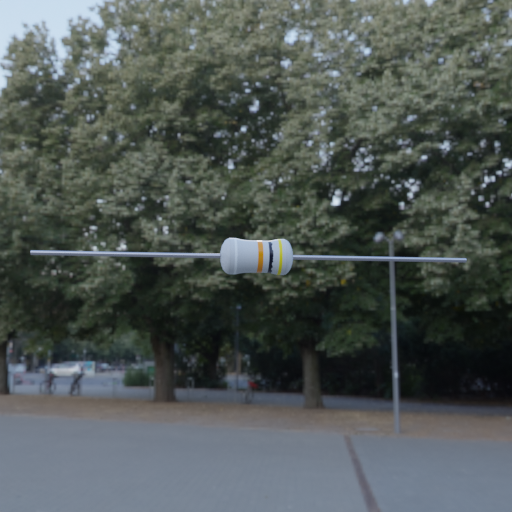
Resistor colour bands (in order): white, orange, black, yellow